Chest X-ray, AP view. Patient: 39 years old, sex M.
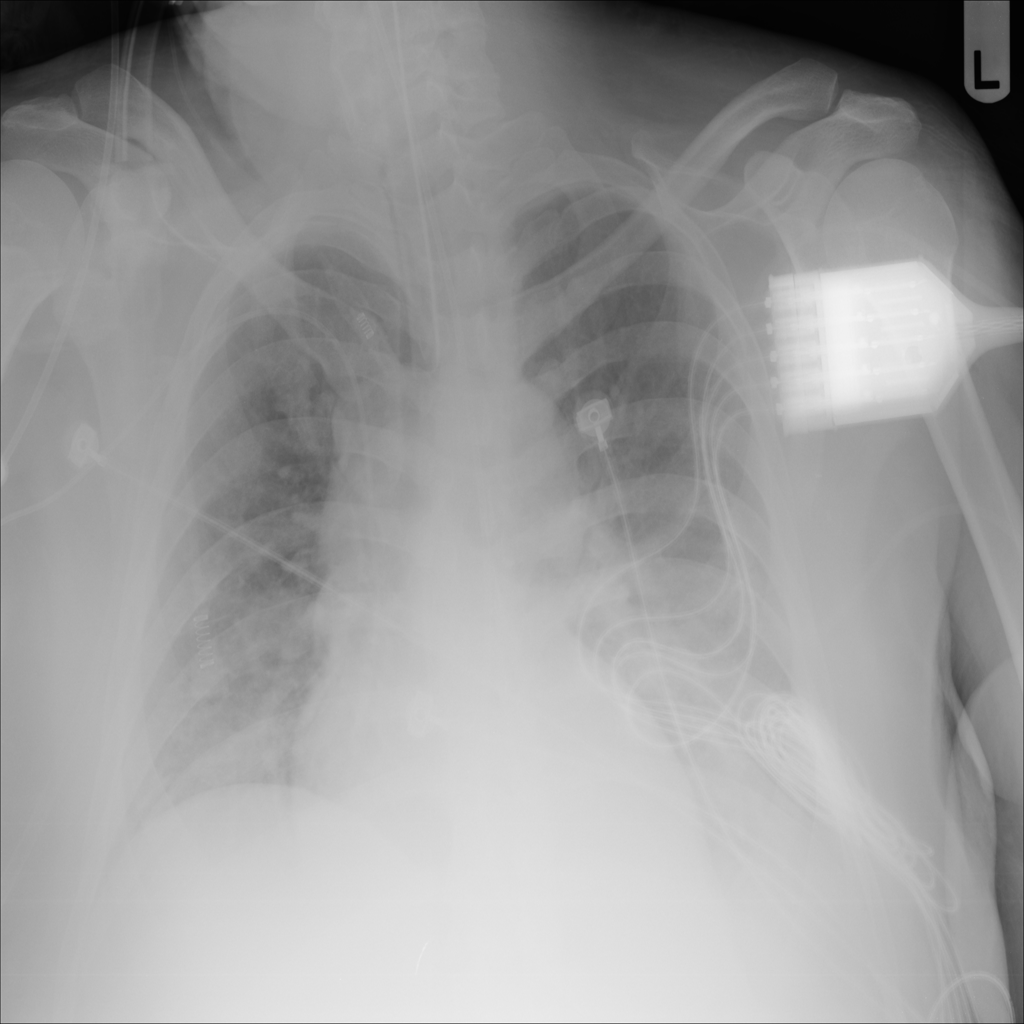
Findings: Effusion, Infiltration